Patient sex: F
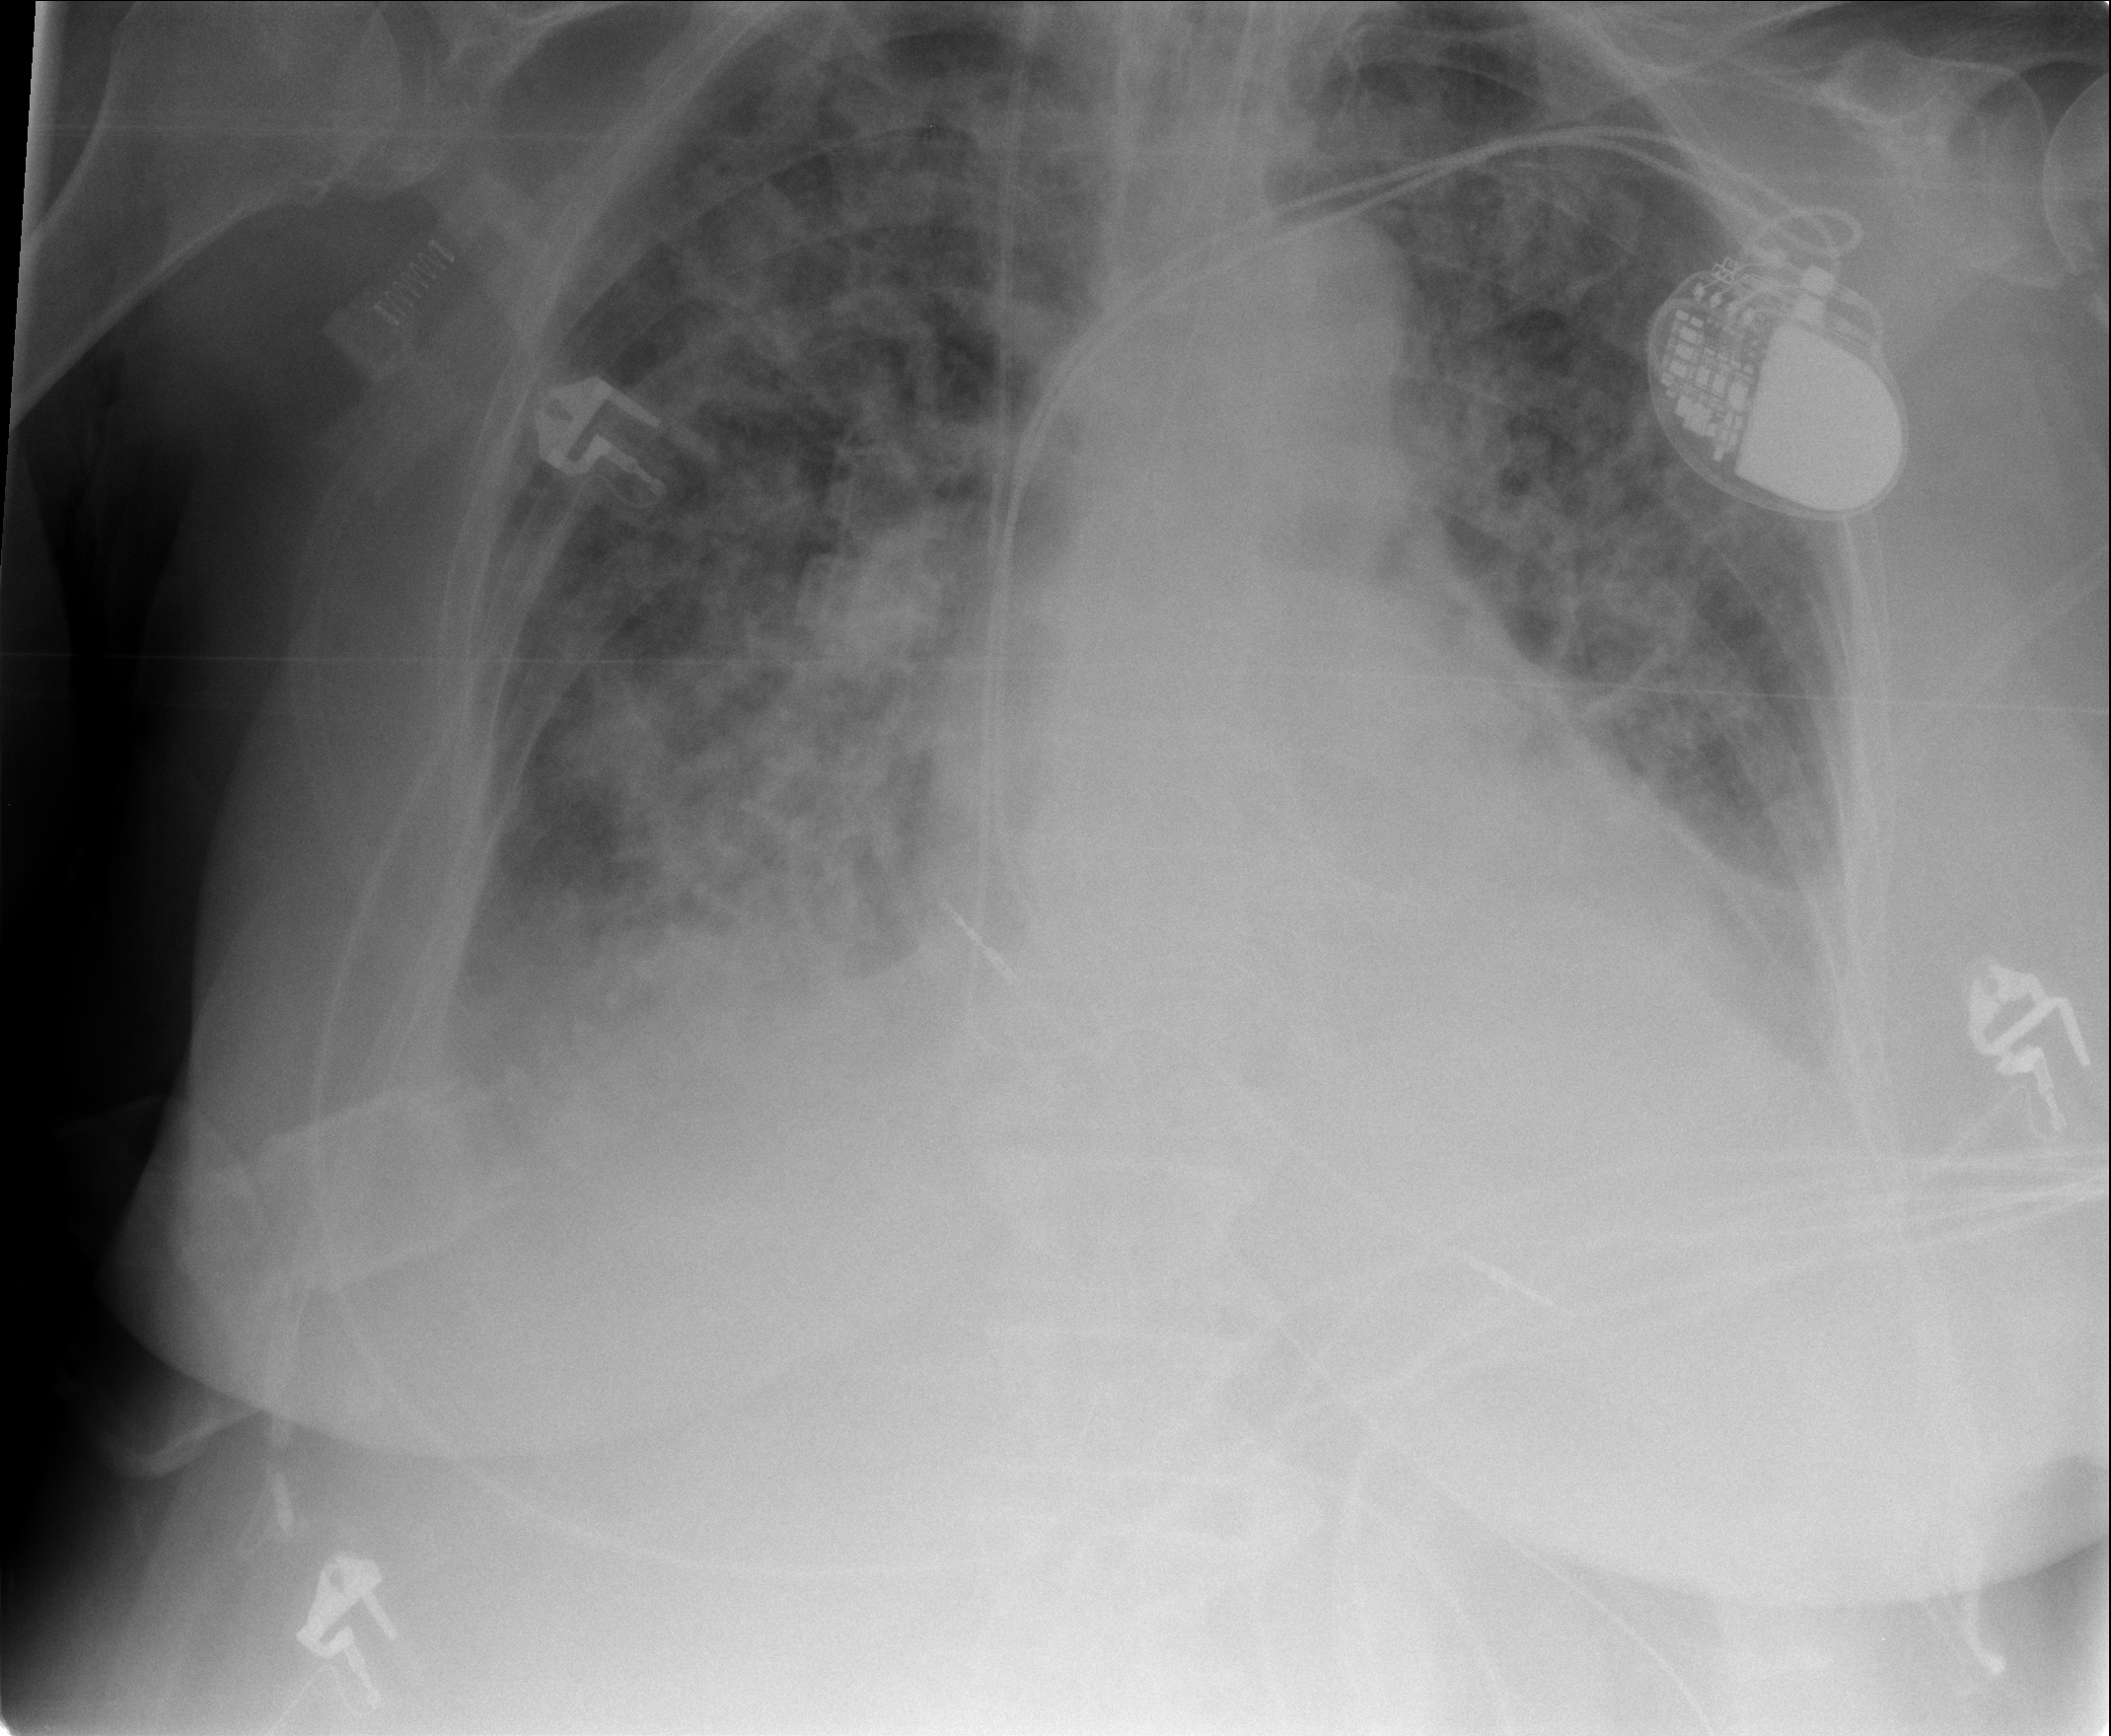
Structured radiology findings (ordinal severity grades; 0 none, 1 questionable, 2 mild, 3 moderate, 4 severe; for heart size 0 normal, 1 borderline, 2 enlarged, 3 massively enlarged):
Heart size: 2
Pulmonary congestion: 3
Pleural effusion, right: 2
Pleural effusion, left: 2
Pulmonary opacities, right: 3
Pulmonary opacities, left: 3
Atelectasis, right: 3
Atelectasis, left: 3